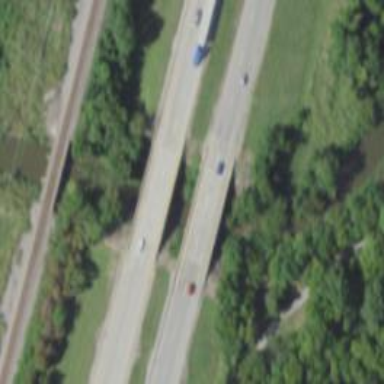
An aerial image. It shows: Trunk highway.